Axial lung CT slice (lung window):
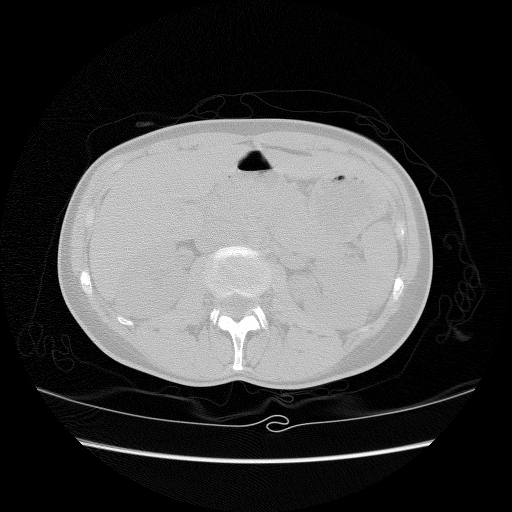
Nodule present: no